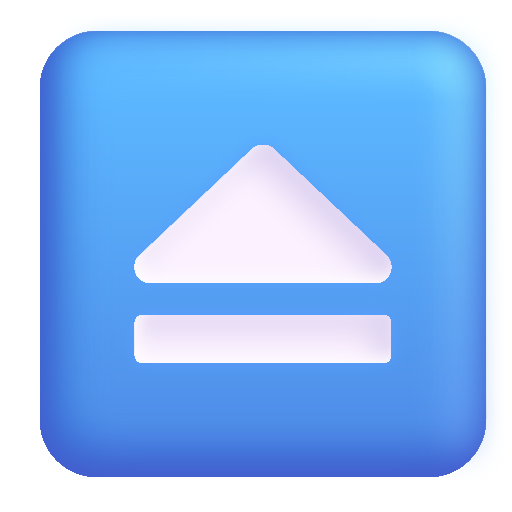
eject button color